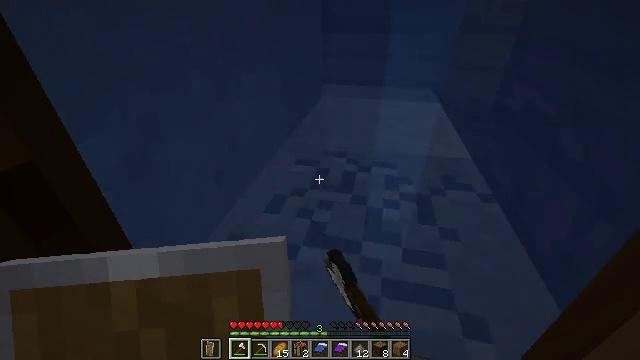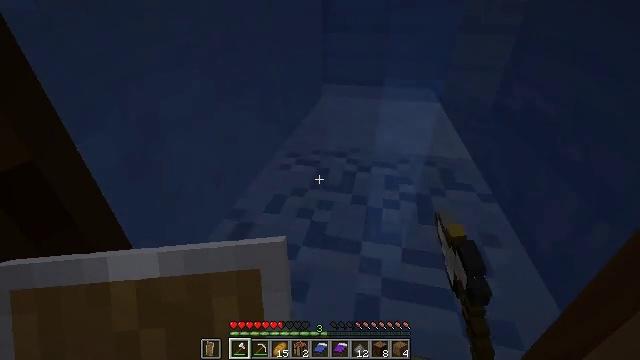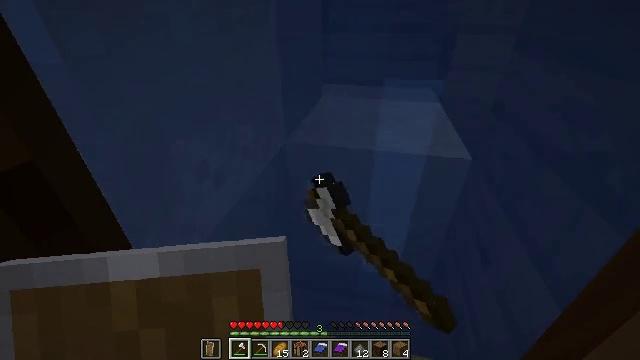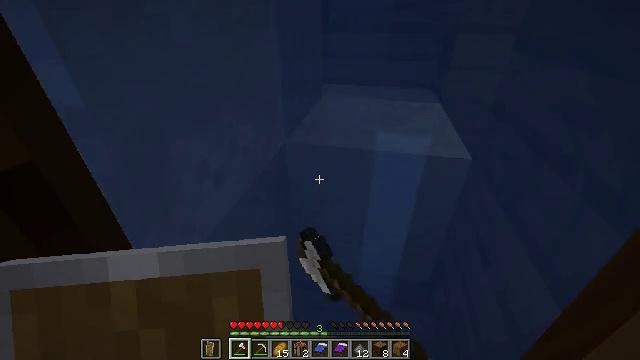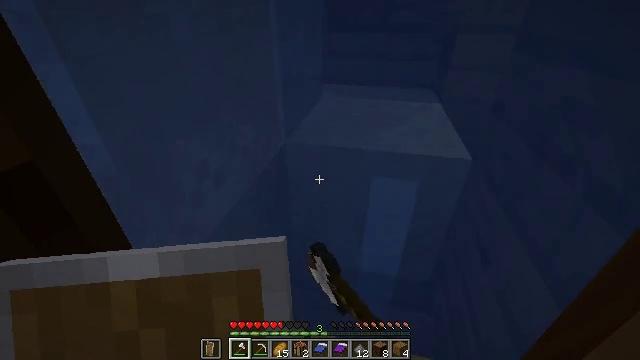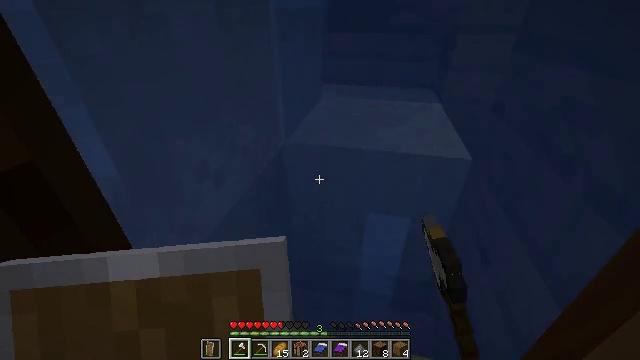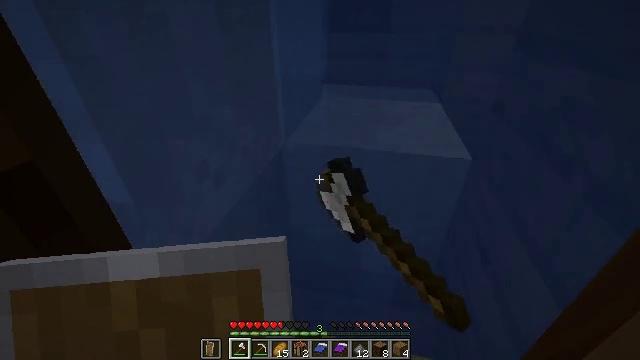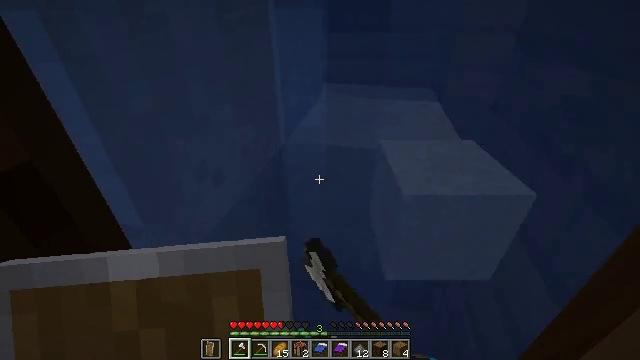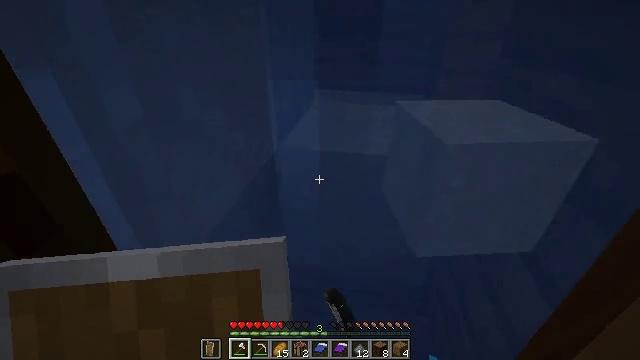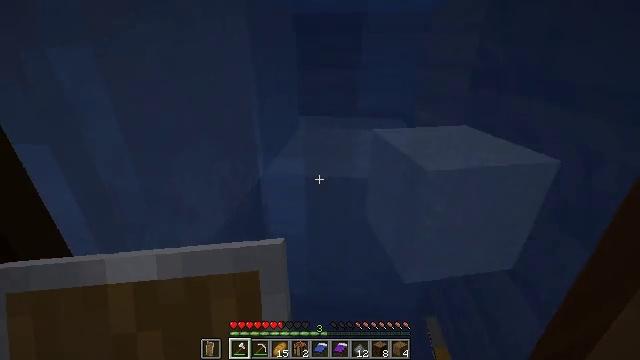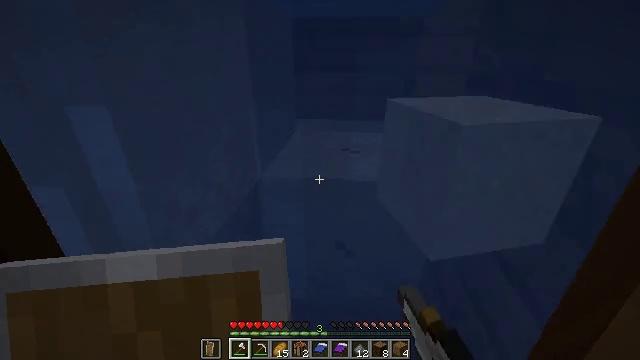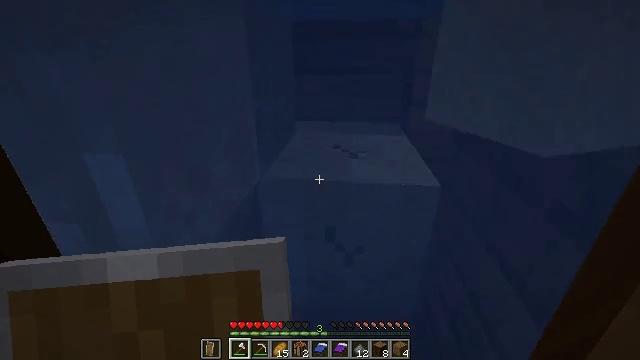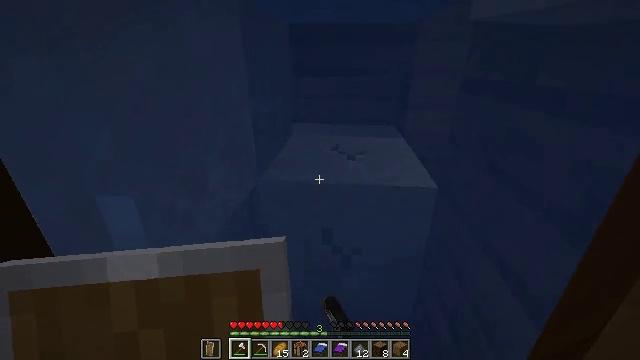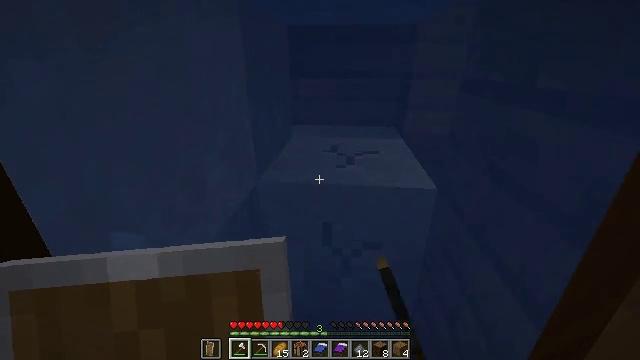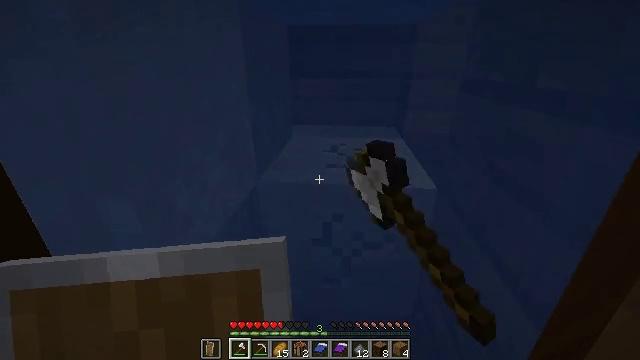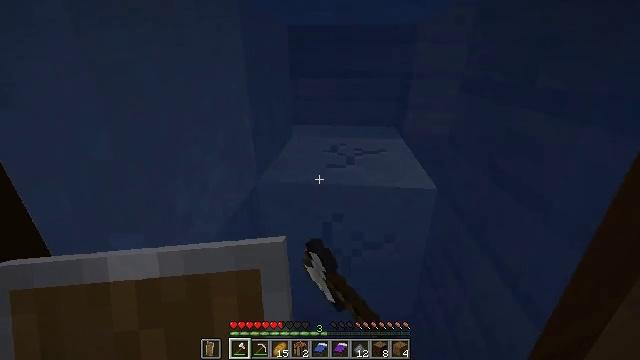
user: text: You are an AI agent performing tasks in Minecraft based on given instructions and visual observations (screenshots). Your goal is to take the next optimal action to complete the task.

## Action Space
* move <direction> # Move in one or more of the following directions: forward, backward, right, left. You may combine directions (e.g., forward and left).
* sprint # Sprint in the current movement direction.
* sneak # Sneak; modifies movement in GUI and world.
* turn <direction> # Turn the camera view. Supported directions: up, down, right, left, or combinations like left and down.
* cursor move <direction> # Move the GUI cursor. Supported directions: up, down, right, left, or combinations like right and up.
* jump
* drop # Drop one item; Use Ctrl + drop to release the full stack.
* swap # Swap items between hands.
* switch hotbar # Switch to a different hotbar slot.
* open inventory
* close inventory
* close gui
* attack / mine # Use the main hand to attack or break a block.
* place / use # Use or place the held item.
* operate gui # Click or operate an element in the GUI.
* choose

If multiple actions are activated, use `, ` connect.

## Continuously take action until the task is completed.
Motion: motion action
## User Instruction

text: Attack the ground to gather sand.
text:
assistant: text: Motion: attack / mine
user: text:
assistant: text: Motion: attack / mine
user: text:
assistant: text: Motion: attack / mine
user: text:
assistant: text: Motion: attack / mine
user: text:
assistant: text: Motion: attack / mine
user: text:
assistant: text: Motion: attack / mine
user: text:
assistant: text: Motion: attack / mine
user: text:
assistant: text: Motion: turn right and up, attack / mine
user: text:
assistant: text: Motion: turn right and up, attack / mine
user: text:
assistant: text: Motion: attack / mine
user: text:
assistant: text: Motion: attack / mine
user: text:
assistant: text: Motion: attack / mine
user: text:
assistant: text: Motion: attack / mine
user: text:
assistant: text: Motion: attack / mine
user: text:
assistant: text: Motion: attack / mine
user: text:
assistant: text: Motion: attack / mine
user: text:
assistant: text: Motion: attack / mine
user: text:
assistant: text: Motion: attack / mine
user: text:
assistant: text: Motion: attack / mine
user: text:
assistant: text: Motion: attack / mine
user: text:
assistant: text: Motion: attack / mine
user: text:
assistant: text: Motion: attack / mine
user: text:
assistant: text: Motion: attack / mine
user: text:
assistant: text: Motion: move forward, attack / mine
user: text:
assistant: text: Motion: move forward, attack / mine
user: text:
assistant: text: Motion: move forward, turn up, attack / mine
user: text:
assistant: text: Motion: move forward, turn up, attack / mine
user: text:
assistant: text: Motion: attack / mine